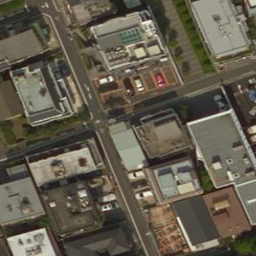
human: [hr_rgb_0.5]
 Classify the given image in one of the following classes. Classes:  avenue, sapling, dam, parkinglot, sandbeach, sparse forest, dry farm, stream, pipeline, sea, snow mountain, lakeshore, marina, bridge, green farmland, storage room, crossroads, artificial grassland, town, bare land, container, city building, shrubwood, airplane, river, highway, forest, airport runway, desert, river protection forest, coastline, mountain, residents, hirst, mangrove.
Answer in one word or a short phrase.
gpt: city building